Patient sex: M
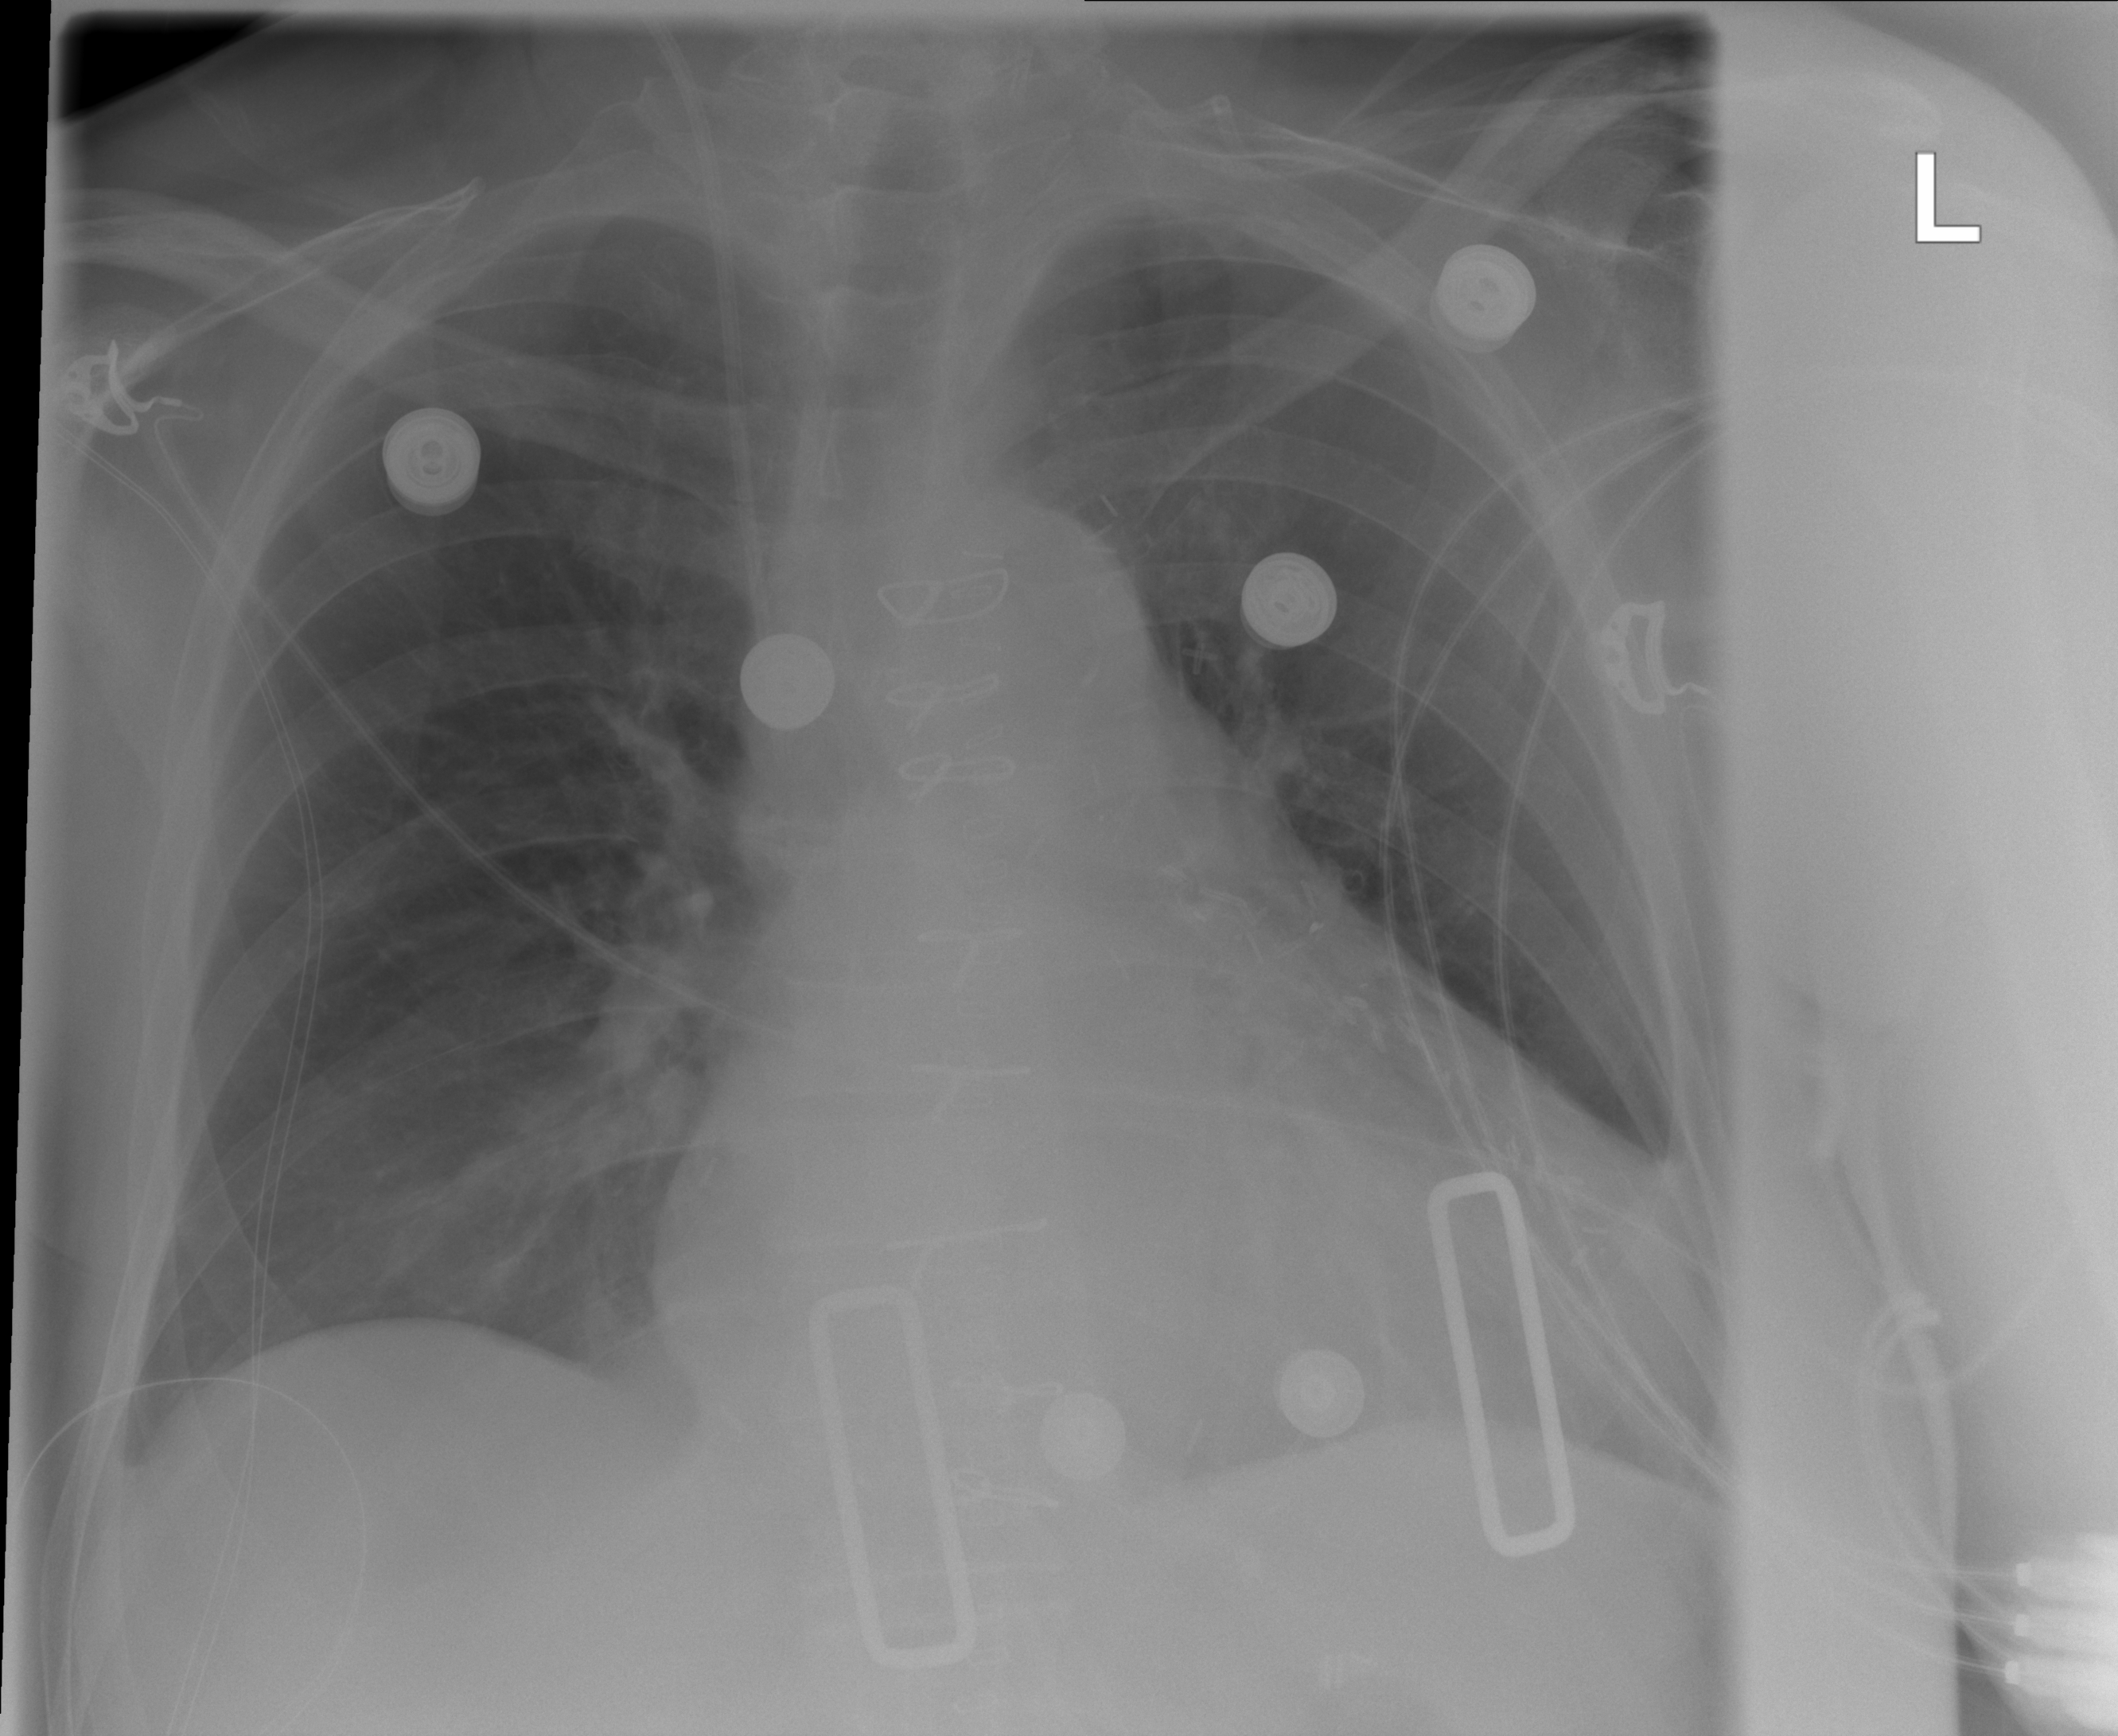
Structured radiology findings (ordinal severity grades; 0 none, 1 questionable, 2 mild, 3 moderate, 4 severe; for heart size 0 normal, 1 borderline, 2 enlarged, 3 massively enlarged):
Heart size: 2
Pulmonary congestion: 0
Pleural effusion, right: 0
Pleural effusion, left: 0
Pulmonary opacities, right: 0
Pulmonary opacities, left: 0
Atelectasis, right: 0
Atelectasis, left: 2